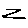
Label: zigzag